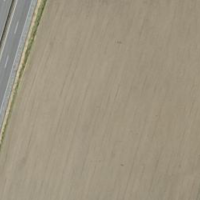
EUNIS habitat code: 57
Species observed at this site:
Milvus milvus
Pernis apivorus
Milvus migrans